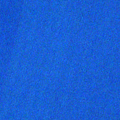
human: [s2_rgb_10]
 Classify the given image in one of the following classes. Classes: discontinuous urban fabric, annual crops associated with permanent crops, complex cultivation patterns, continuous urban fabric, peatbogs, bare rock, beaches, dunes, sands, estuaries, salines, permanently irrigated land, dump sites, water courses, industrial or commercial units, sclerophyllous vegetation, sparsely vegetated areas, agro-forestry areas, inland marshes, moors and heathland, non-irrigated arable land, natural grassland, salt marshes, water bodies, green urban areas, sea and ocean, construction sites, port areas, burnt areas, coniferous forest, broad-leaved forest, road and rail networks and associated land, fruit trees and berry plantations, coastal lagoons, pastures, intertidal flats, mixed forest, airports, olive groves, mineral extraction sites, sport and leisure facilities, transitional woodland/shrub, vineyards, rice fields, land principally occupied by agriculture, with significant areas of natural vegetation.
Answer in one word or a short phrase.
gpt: sea and ocean